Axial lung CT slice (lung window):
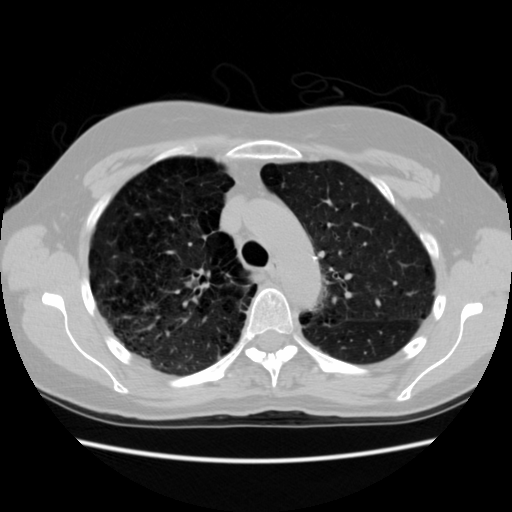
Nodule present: no